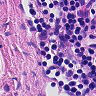
Metastatic tissue present: no